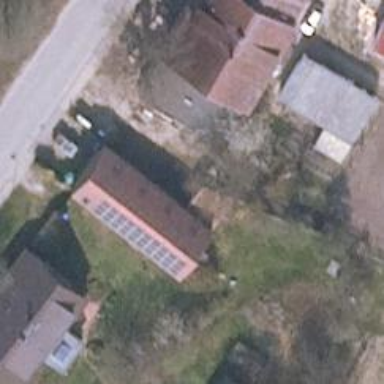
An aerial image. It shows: Solar-powered generator using photovoltaic technology. This small installation generates electricity through solar photovoltaic panels.